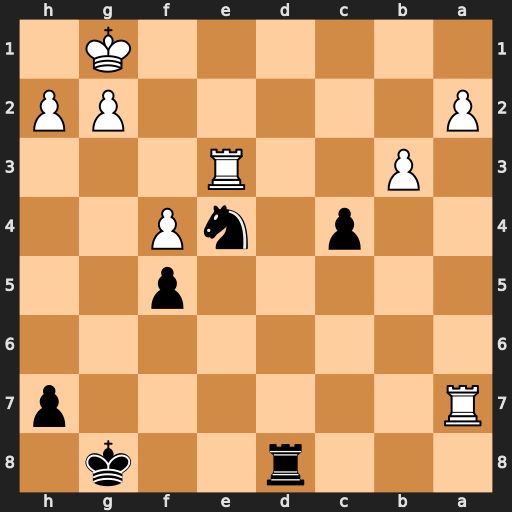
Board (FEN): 3r2k1/R6p/8/5p2/2p1nP2/1P2R3/P5PP/6K1
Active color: b
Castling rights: -
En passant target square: -
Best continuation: Rd1+ Re1 Rxe1#